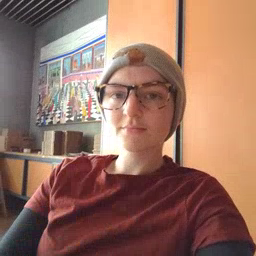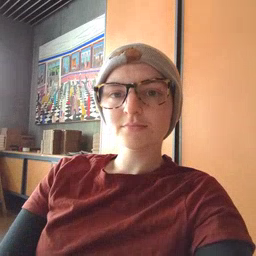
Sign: drink